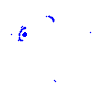
Particle: kaon